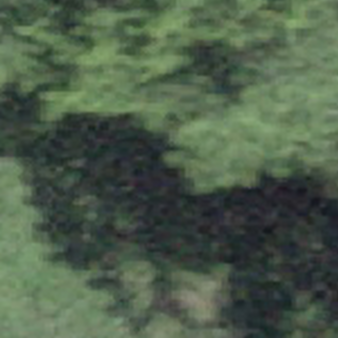
Label: other